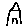
Label: house